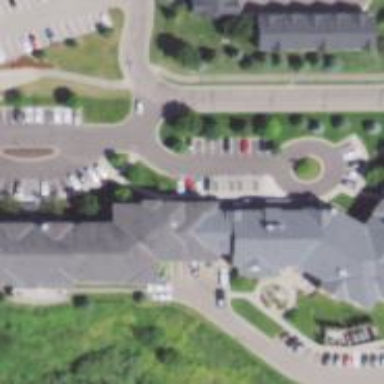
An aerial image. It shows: Nursing home building.